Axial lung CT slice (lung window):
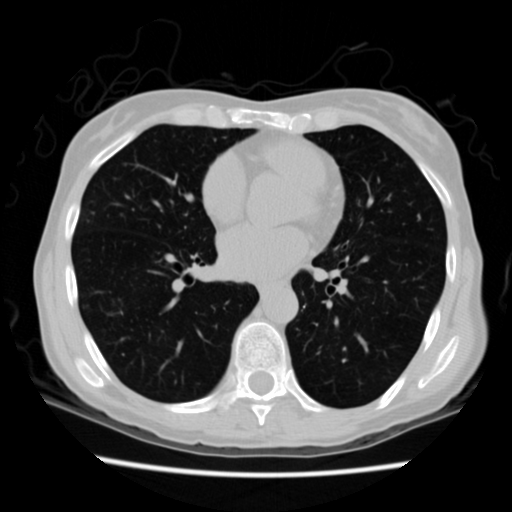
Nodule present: no